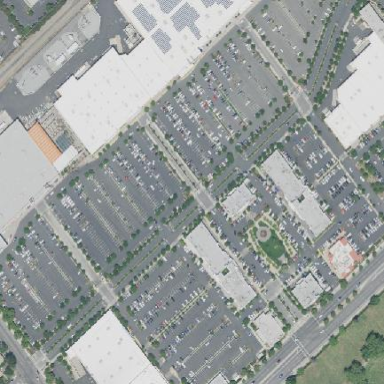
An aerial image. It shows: Retail area.